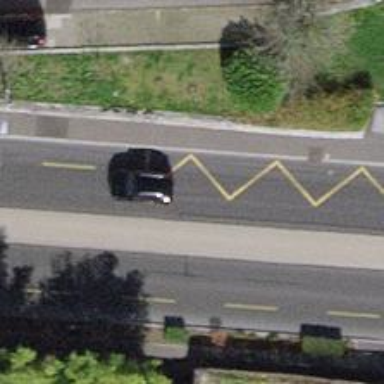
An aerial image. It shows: Primary highway with asphalt surface and dedicated cycle lane. The presence of trolley wires indicates the likelihood of electric buses or trams in the area.